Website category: book
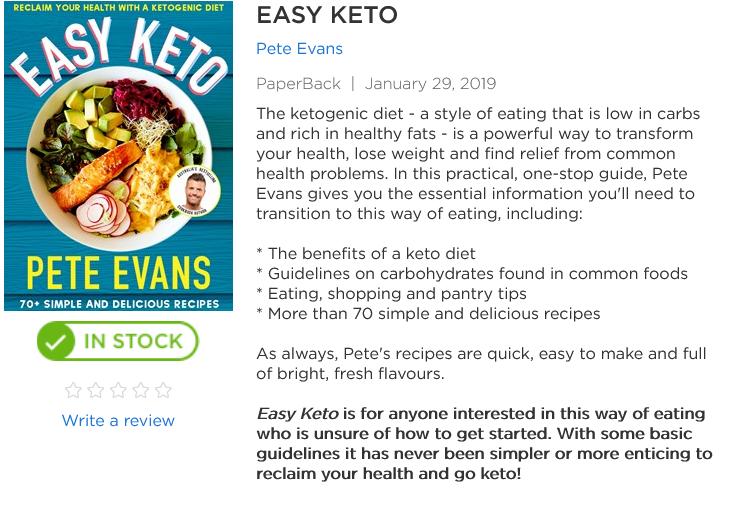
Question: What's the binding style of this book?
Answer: PaperBack

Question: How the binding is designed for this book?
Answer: PaperBack

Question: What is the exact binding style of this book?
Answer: PaperBack

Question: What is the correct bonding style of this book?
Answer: PaperBack

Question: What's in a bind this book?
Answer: PaperBack

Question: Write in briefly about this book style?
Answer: PaperBack

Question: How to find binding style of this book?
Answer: PaperBack

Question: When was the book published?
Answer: January 29, 2019

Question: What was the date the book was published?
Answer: January 29, 2019

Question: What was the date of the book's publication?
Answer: January 29, 2019

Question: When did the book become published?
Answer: January 29, 2019

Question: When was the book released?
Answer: January 29, 2019

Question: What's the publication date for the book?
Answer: January 29, 2019